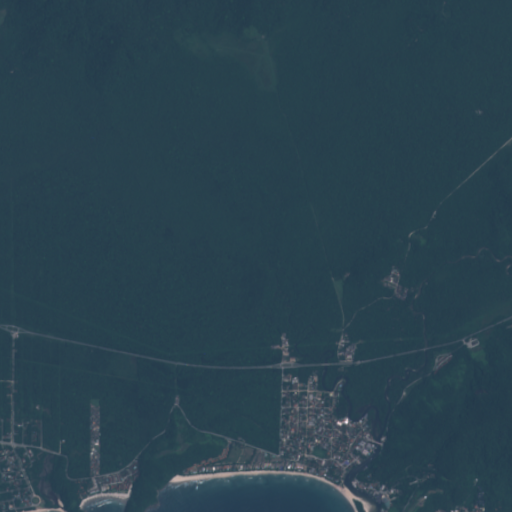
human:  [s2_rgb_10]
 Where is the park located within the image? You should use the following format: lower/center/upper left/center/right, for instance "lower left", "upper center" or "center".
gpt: The park is located in the lower of the image.
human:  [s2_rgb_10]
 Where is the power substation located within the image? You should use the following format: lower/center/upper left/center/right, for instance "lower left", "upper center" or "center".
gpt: The power substation is located in the lower center of the image.
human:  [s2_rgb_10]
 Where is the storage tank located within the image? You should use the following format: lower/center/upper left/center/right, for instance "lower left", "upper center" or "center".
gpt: The storage tank is located in the lower right of the image.
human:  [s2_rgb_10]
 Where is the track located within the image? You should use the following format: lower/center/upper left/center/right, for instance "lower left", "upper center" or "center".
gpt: There is no track in the image.